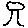
Label: tree